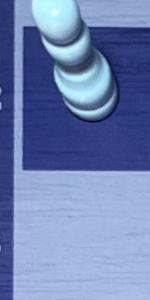
Label: Empty